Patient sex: F
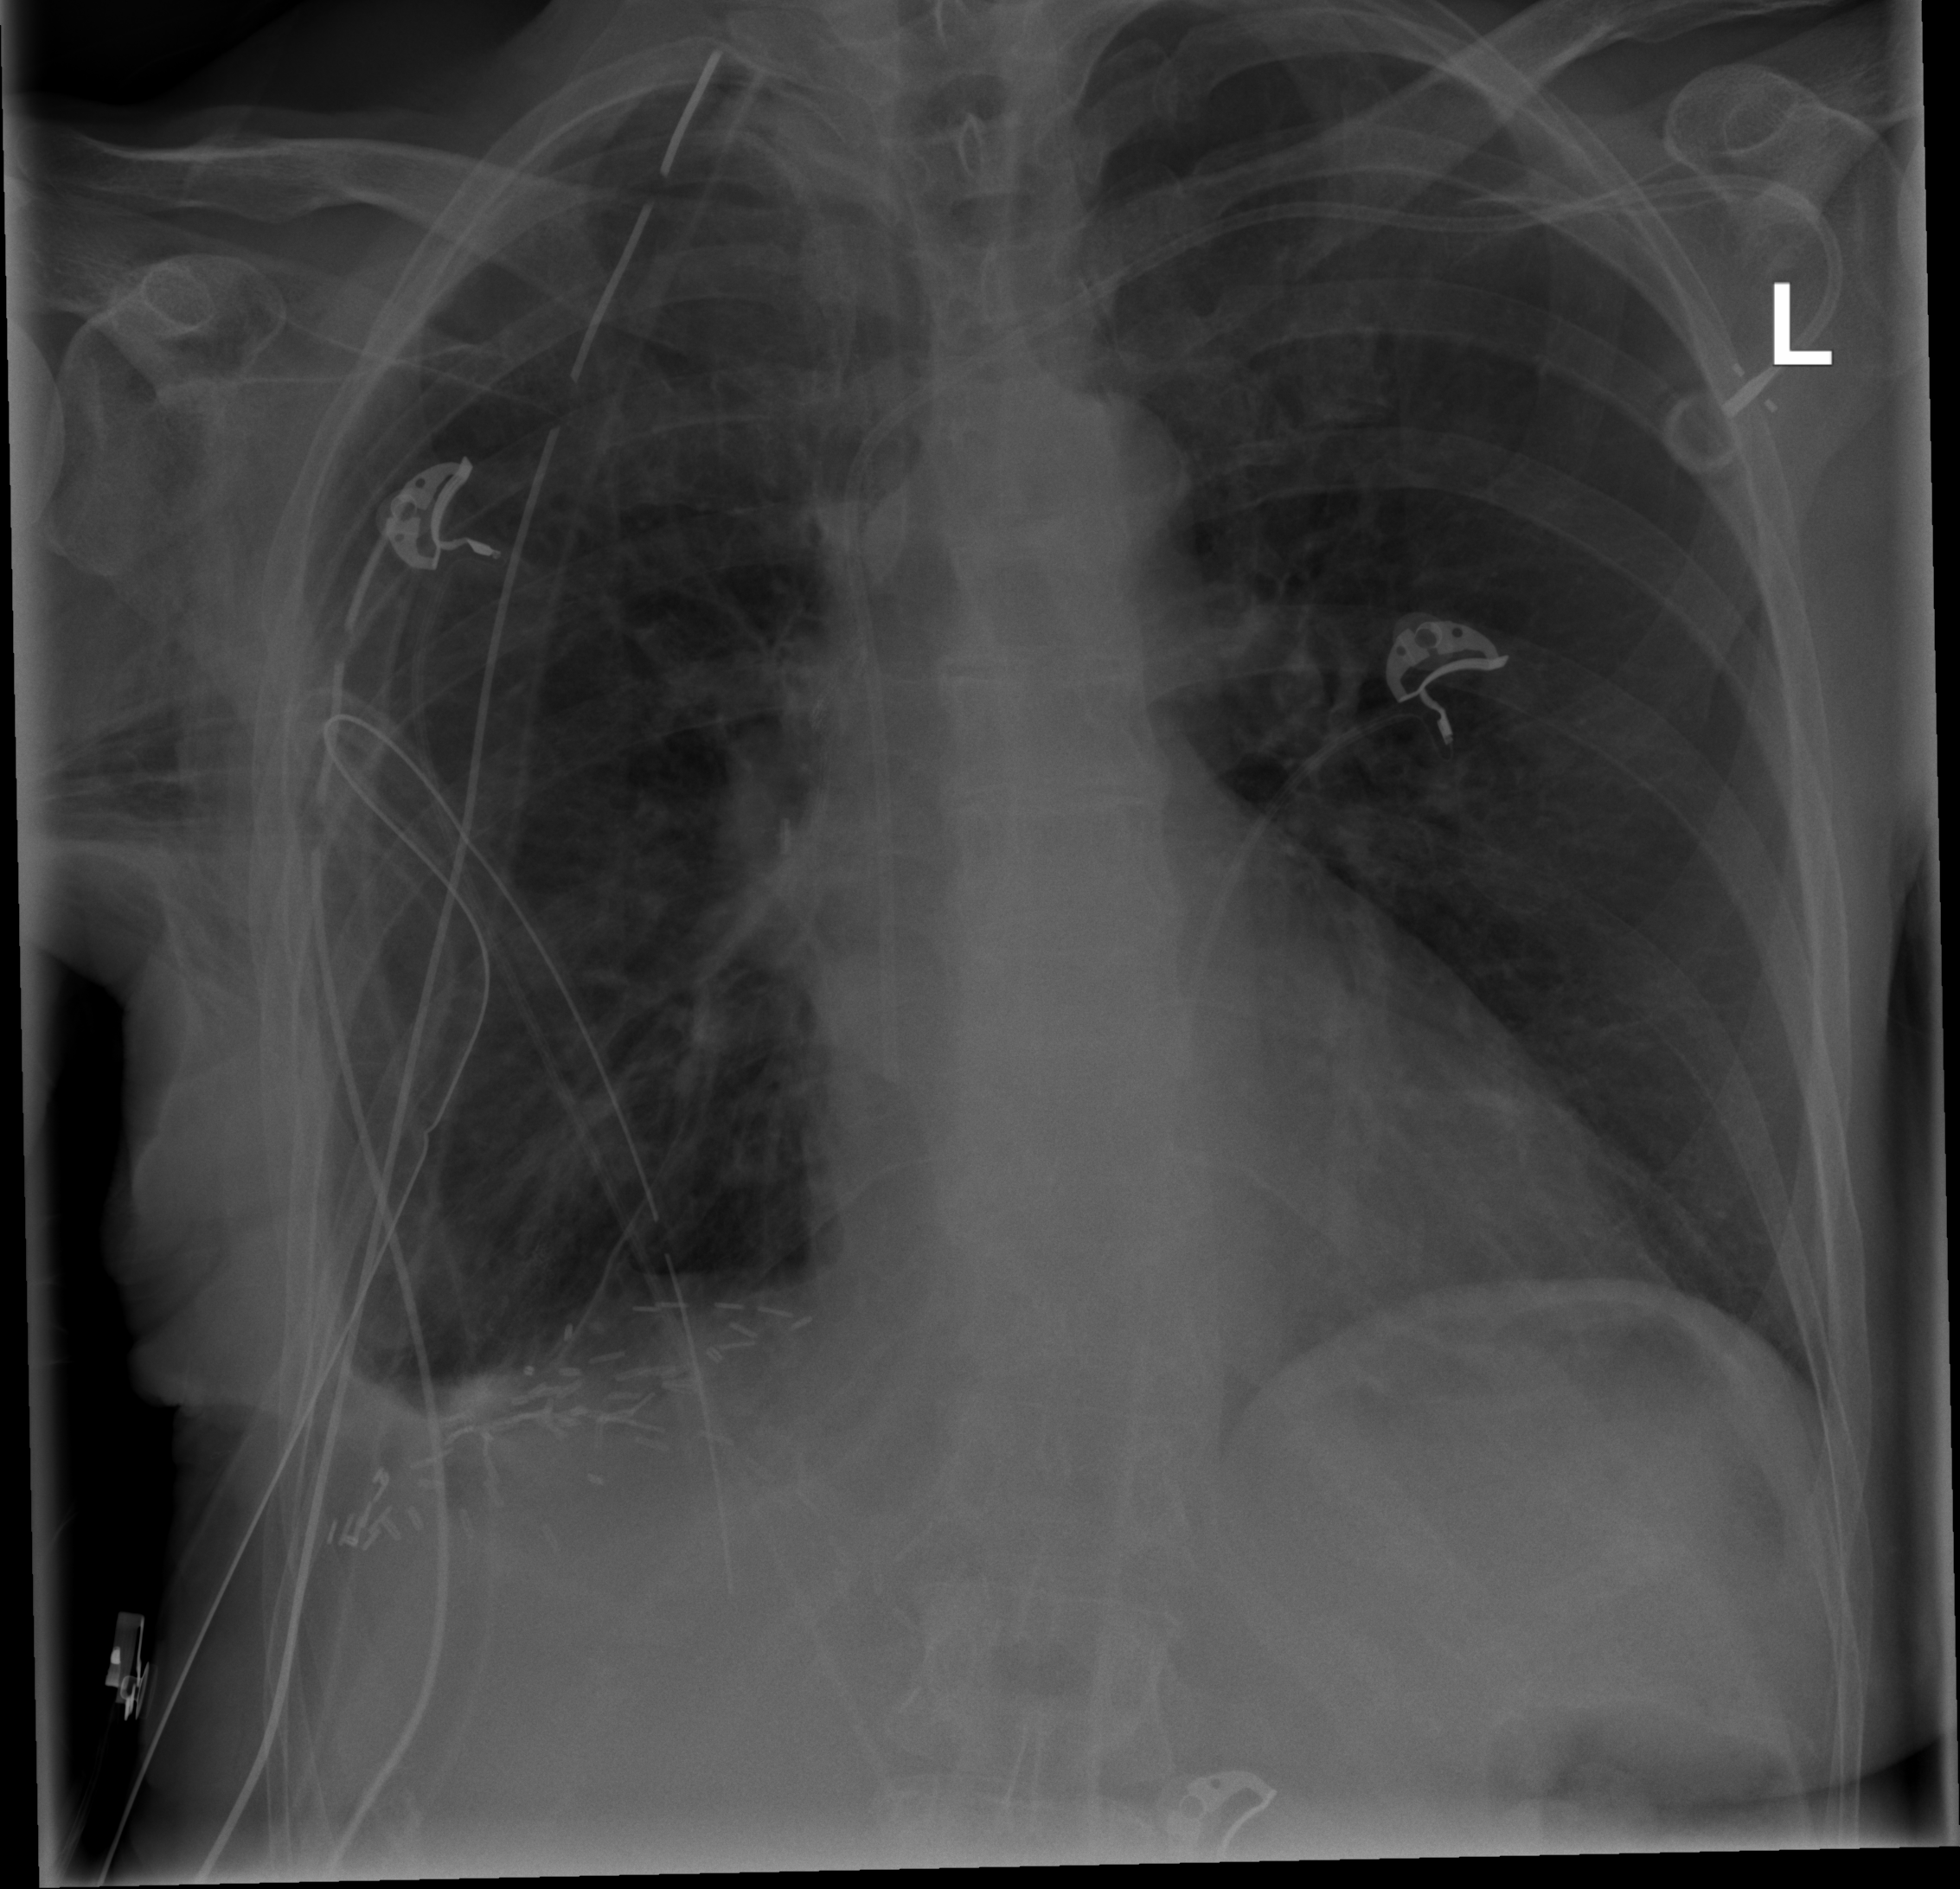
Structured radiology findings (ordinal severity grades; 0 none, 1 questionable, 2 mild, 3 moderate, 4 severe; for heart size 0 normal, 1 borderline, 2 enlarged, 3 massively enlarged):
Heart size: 1
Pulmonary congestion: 0
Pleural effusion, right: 2
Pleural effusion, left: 0
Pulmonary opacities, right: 0
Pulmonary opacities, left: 0
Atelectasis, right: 2
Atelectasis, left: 0